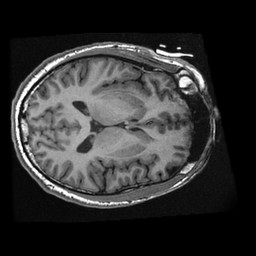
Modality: T1w
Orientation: axial
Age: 27
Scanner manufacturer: ge
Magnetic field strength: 3 T
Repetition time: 0.008372 s
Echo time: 0.00312 s